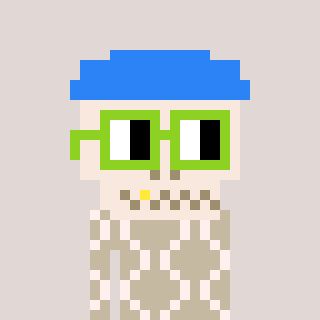
a pixel art character with square light green glasses, a skeleton-hat-shaped head and a bege-colored body on a warm background